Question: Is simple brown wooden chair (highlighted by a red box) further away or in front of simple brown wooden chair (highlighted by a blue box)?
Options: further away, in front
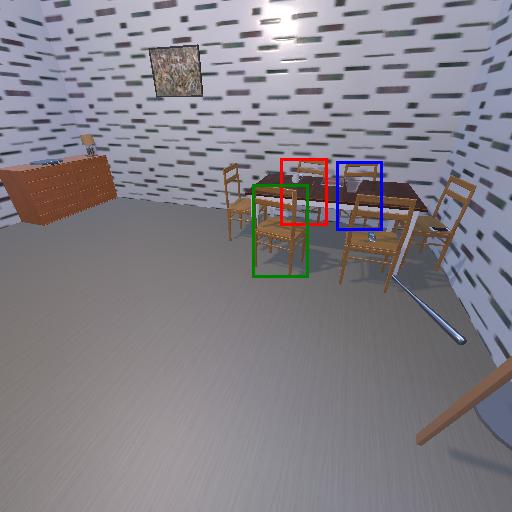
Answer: further away